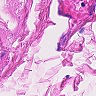
Metastatic tissue present: no